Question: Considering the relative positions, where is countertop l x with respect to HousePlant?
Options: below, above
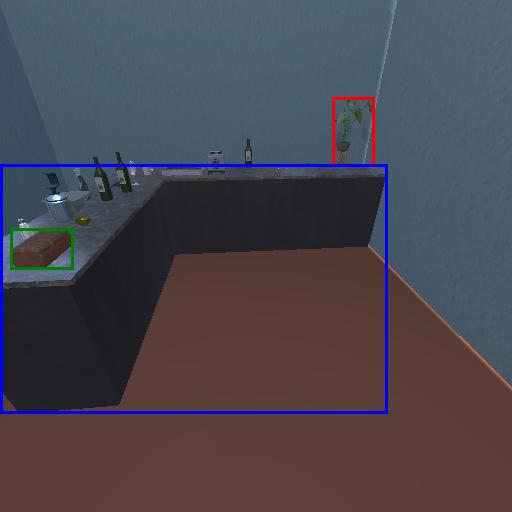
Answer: below